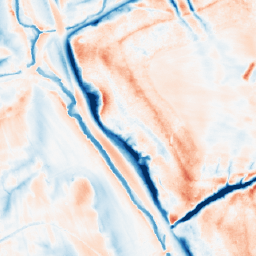
Category: classical
Decomposition family: gaussian_anisotropic
Decomposition parameters: sigma_x: 10
sigma_y: 5
Upsampling method: nearest
Upsampling parameters: scale: 2
Upsampling scale: 2